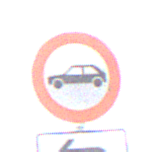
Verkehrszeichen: VerbotPersonenkraftwagen
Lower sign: RichtungsangabeDurchPfeile2
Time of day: Midday
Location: Outdoor (Suburban)
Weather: Overcast
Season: NotSpecified
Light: Natural